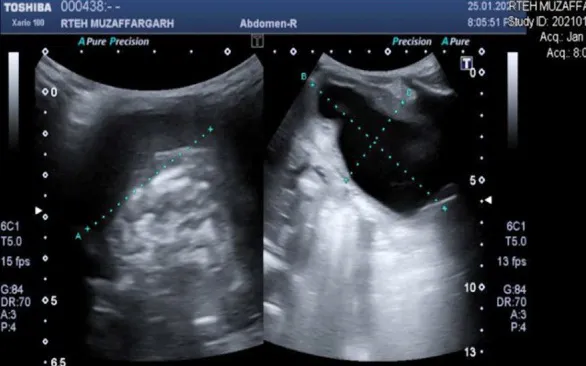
Ultrasound Scan.
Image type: radiology (ultrasound)